Interaction volume radius: 5 \u00c5
Interaction volume height: 25 \u00c5
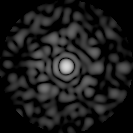
Disorder parameter: 0.8543